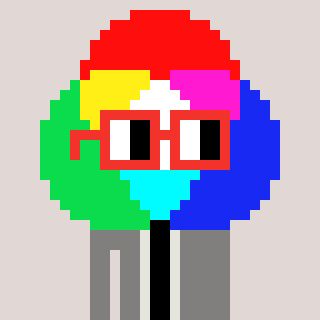
a pixel art character with square red glasses, a color circle-shaped head and a bluegrey-colored body on a warm background